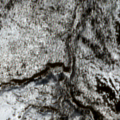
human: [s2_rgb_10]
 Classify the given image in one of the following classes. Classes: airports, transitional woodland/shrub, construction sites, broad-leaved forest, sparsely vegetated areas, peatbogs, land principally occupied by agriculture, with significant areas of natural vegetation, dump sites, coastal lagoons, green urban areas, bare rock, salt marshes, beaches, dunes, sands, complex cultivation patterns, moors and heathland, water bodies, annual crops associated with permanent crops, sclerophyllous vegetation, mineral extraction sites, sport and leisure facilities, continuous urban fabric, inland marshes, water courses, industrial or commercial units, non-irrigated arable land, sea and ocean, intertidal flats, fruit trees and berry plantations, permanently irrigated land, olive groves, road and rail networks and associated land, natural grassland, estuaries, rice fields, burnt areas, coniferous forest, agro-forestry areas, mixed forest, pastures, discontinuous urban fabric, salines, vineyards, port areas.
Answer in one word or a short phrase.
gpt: broad-leaved forest, coniferous forest, bare rock